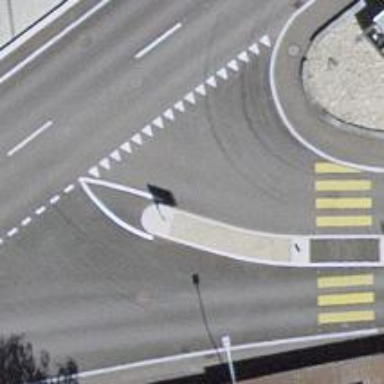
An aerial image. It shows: Uncontrolled zebra crossing with central island.